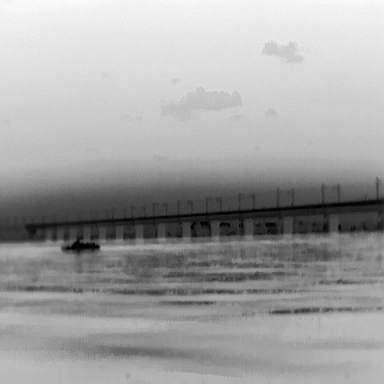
There is a warship in the infrared image.